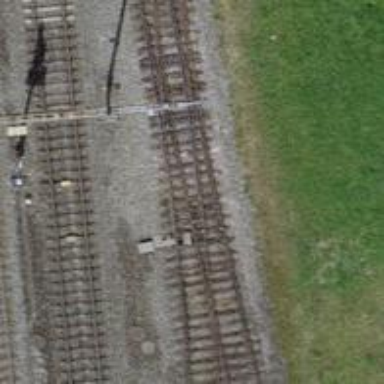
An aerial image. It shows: Railway track with electrified contact lines. This is siding track.